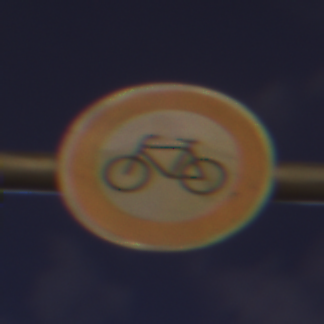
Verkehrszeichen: VerbotRadverkehr
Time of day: Night
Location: Outdoor (Urban)
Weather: PartlyCloudy
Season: NotSpecified
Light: Natural